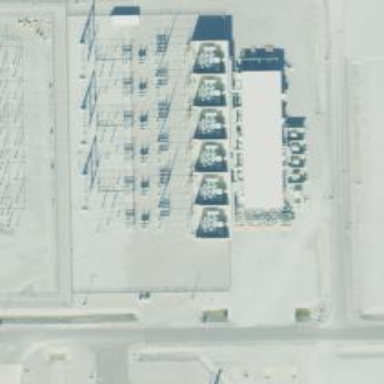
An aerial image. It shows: Switch used for power control.